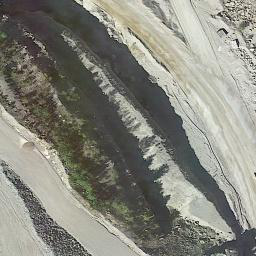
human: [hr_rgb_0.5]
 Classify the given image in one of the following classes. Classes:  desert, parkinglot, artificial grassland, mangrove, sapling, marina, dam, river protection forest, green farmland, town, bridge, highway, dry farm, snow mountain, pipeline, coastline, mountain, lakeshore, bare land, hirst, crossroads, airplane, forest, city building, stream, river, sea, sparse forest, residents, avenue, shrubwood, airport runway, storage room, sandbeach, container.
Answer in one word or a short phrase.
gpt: bare land